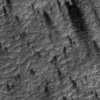
Label: not_dusty